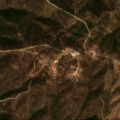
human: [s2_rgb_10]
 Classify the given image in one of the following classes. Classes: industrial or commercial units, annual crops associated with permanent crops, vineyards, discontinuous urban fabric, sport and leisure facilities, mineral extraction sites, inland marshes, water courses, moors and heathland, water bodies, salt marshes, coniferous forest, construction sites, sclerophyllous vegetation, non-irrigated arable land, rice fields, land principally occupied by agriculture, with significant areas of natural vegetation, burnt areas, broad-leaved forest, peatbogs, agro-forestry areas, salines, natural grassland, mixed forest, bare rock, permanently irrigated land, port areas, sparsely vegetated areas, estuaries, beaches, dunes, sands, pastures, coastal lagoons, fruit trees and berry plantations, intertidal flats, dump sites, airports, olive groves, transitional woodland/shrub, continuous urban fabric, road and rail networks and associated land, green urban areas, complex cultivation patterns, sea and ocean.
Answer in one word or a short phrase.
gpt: land principally occupied by agriculture, with significant areas of natural vegetation, broad-leaved forest, transitional woodland/shrub